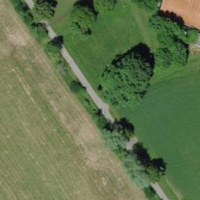
EUNIS habitat code: 25
Species observed at this site:
Lythrum salicaria
Prunus padus